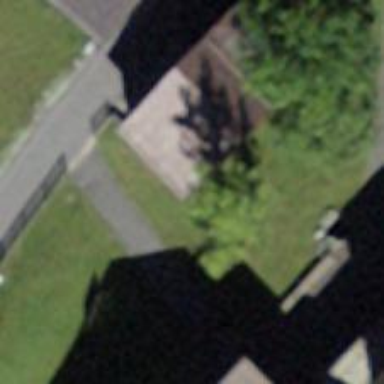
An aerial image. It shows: Shed building.